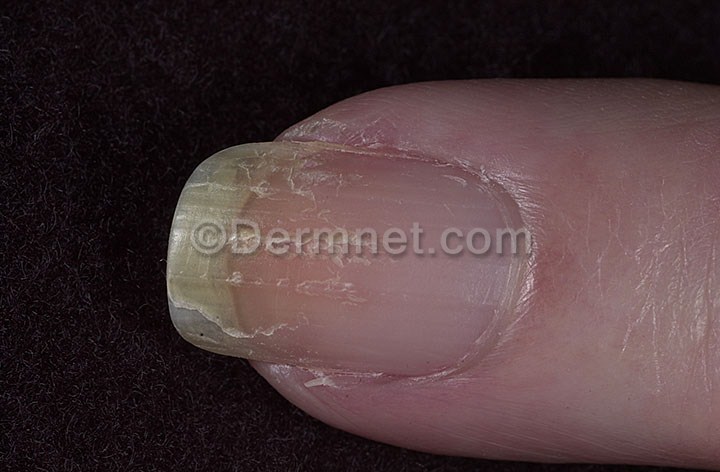
Disease: Nail Fungus and other Nail Disease